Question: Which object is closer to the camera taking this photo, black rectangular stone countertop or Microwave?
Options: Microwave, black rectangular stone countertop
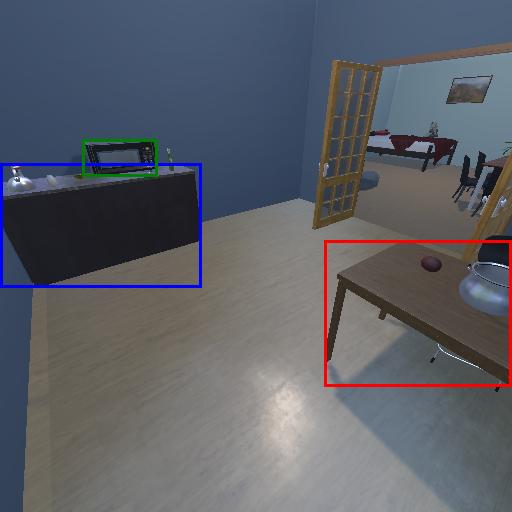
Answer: Microwave